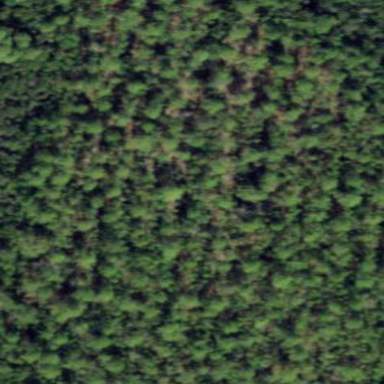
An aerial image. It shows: Needle-leaved woodland.